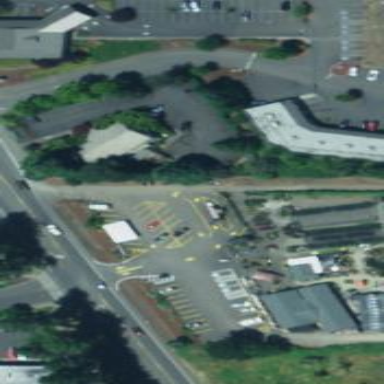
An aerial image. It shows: Parking area.